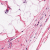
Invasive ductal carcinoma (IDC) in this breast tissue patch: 1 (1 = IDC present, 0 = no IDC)